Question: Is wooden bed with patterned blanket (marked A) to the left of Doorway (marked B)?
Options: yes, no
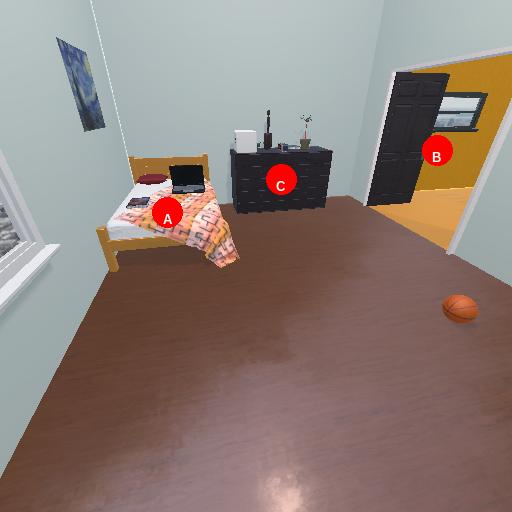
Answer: yes